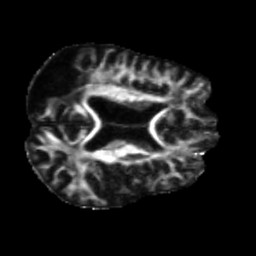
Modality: FA
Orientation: axial
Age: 68
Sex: male
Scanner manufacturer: siemens
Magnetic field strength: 3 T
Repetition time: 5.25 s
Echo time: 0.08 s